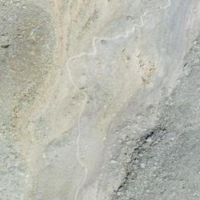
EUNIS habitat code: 48
Species observed at this site:
Androsace alpina
Saxifraga exarata